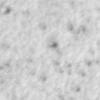
Label: no_change